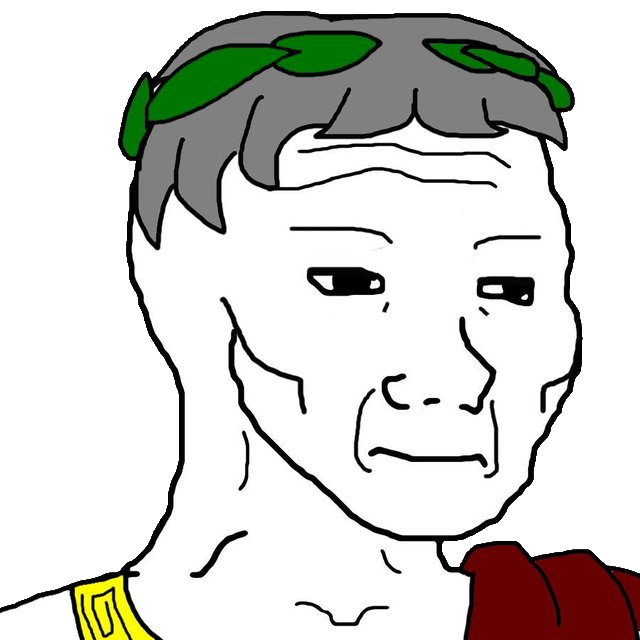
Label: 5_Doomer